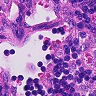
Metastatic tissue present: no